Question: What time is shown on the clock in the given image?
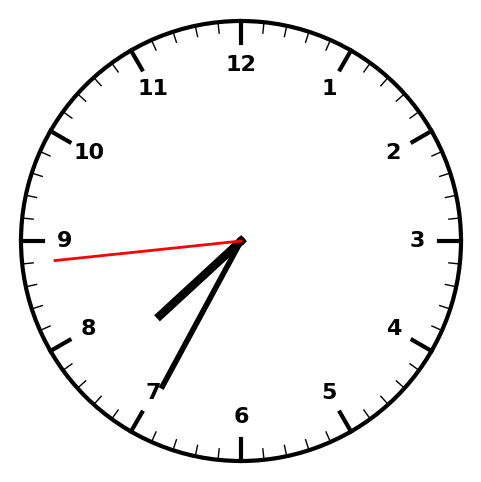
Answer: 07:34:44